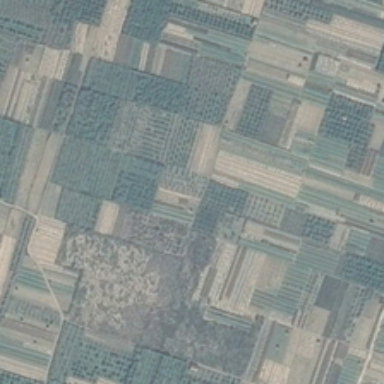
Many pieces of farmlands are in different green depths .